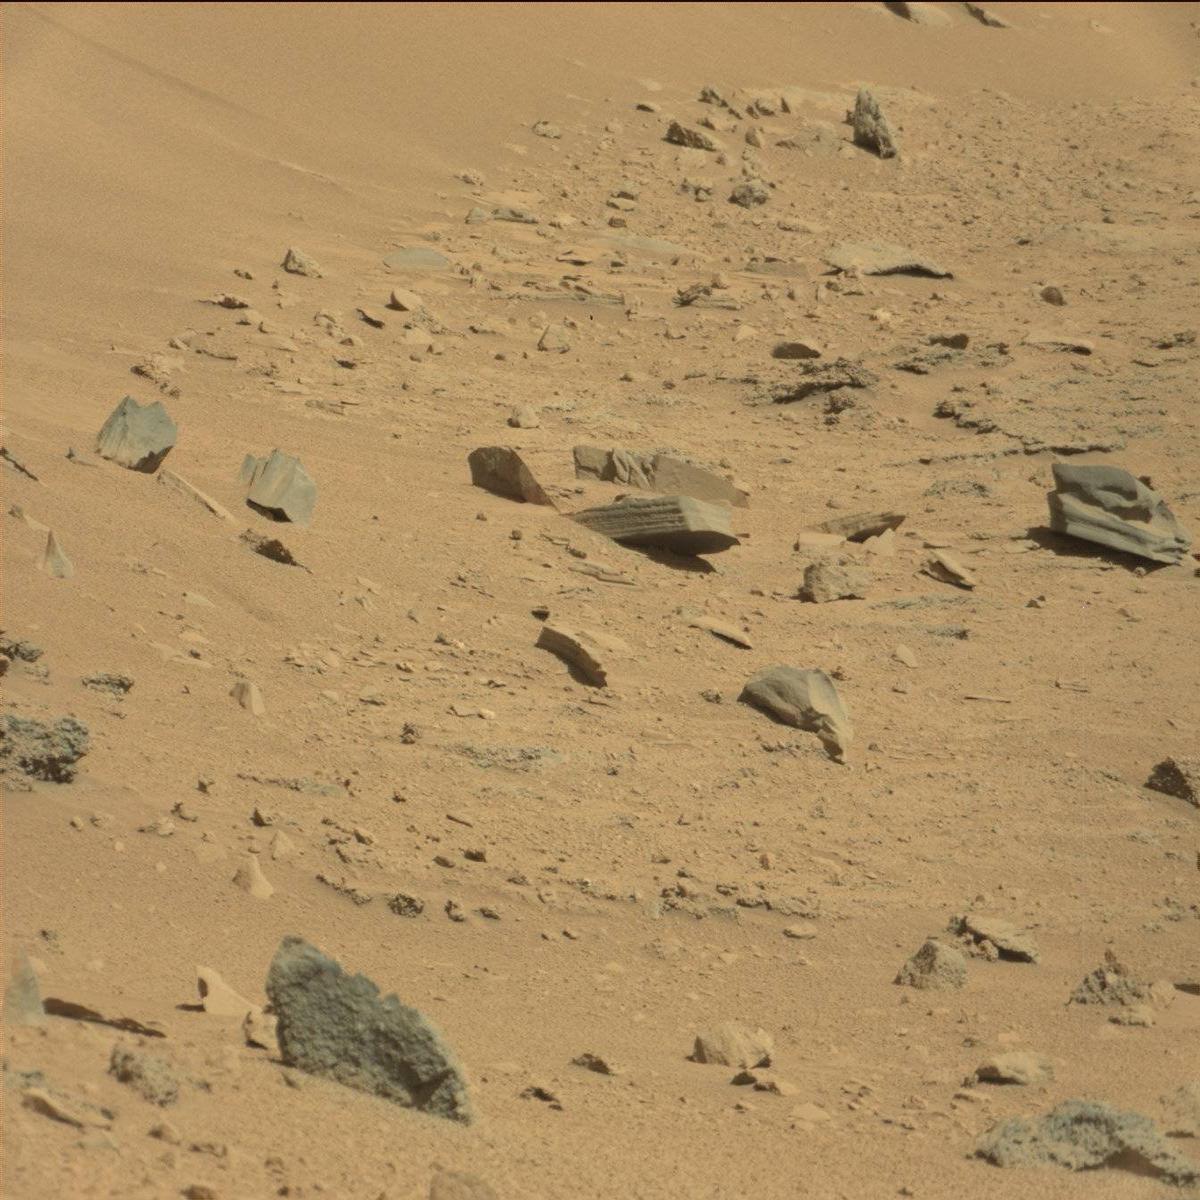
Terrain classes present: Bedrock, Sand / Soil